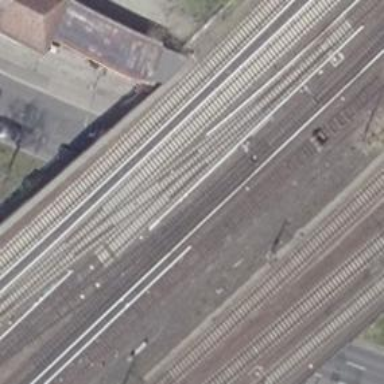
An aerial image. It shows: Bridge for the electrified light rail siding. The electrification is at the bottom level.